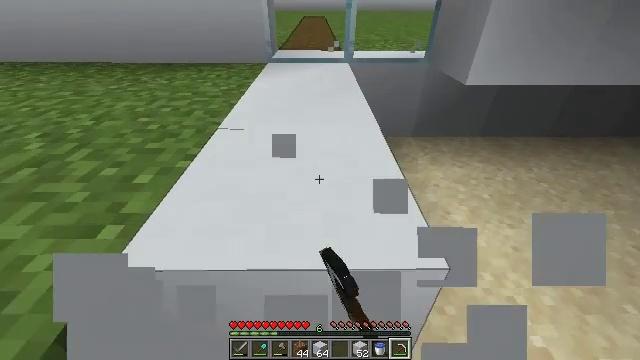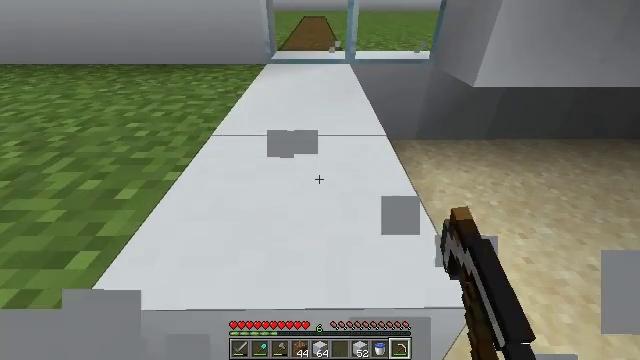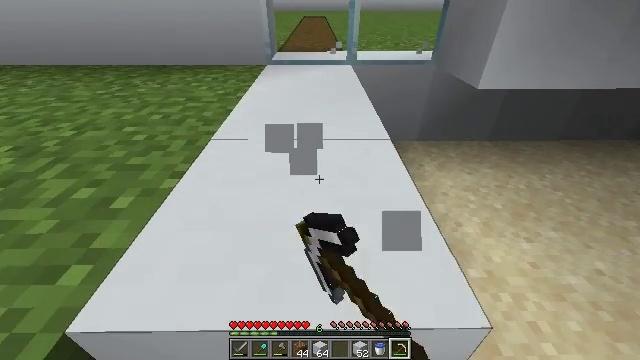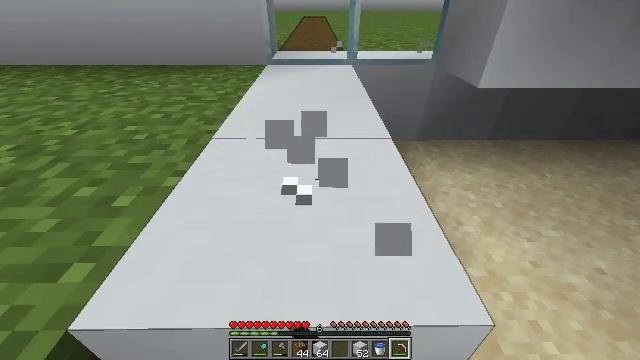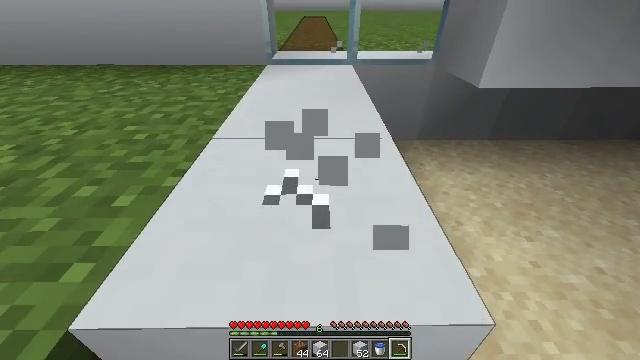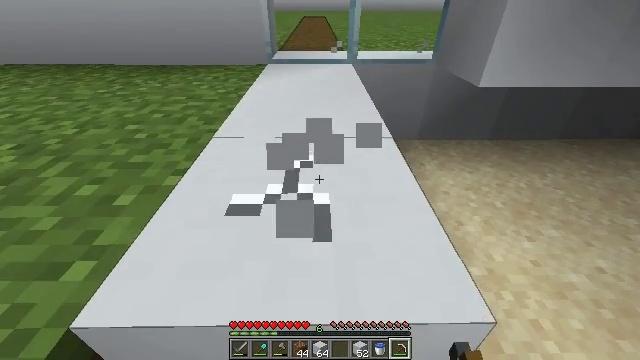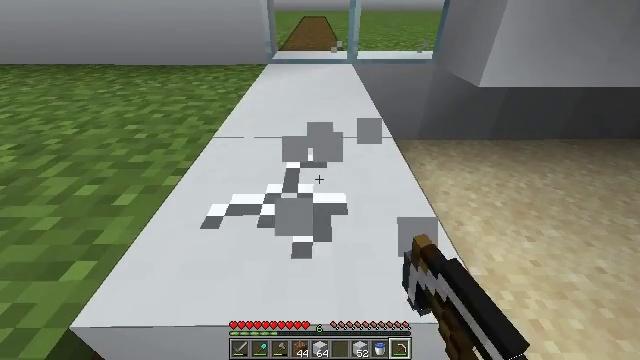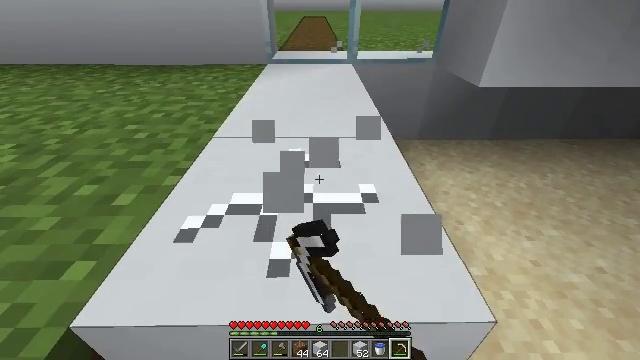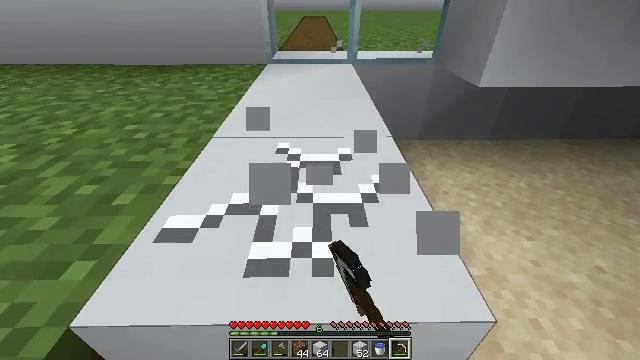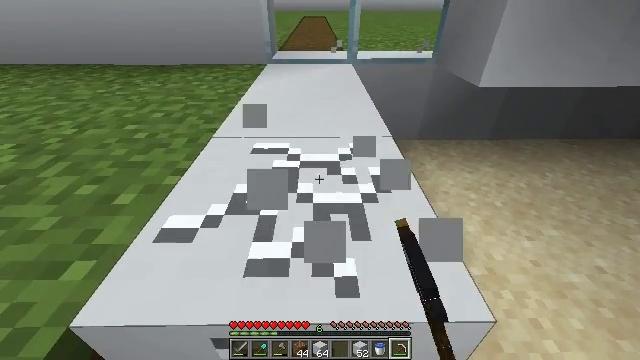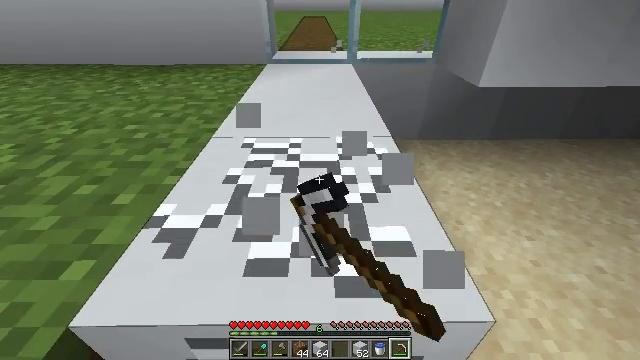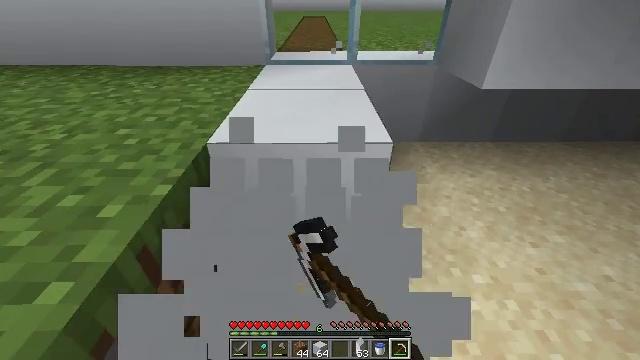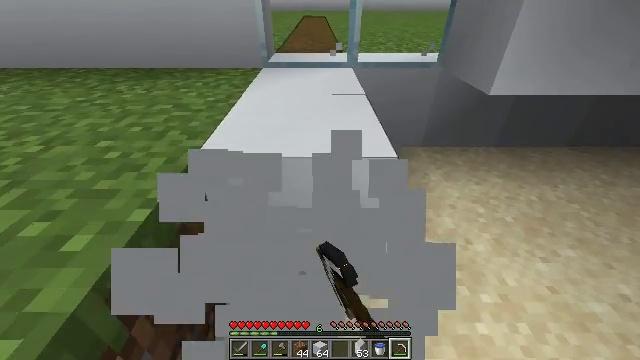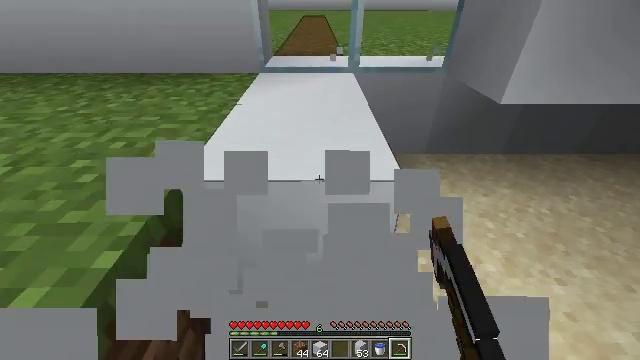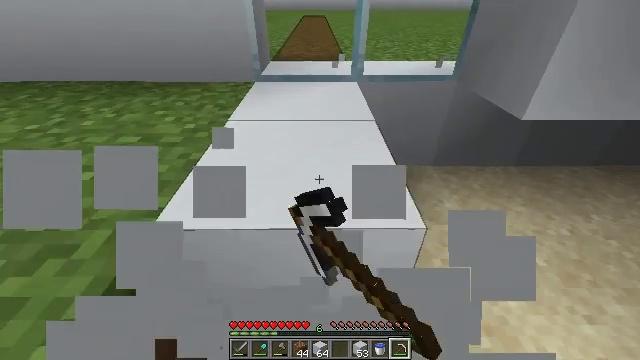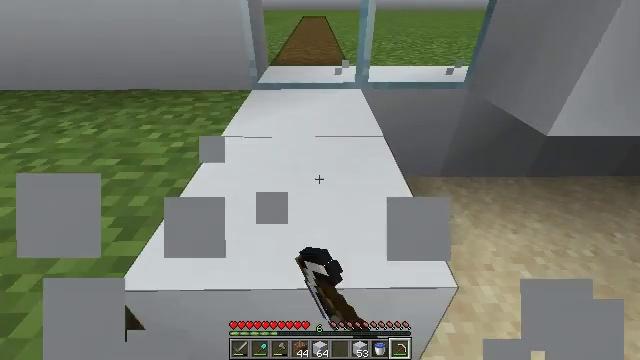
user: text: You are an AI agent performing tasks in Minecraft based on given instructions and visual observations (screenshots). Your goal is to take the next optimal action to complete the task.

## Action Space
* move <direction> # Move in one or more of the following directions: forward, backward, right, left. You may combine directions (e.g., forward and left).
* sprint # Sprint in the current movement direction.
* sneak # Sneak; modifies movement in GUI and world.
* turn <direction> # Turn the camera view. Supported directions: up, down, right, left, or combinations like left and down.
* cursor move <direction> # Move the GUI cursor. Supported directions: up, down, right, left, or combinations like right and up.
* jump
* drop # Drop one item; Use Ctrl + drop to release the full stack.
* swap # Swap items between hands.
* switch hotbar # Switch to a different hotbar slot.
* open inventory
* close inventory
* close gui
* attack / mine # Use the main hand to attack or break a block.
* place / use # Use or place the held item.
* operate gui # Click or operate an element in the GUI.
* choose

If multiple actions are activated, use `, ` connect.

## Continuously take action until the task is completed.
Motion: motion action
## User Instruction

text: Break the white concrete to gather it.
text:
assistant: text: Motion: move forward, attack / mine
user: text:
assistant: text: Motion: move forward, attack / mine
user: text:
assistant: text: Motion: move forward, attack / mine
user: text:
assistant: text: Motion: move forward, attack / mine
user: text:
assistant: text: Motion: move forward, attack / mine
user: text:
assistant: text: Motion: move forward, attack / mine
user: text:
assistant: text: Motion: move forward, attack / mine
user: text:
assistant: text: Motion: move forward, attack / mine
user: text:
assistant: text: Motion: move forward, attack / mine
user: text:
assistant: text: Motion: move forward, attack / mine
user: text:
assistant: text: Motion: move forward, attack / mine
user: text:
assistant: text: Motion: move forward, attack / mine
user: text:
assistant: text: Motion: move forward, attack / mine
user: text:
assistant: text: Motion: move forward, attack / mine
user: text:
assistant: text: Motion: move forward, attack / mine
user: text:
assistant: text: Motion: move forward, attack / mine
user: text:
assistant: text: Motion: move forward, attack / mine
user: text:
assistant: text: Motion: move forward, attack / mine
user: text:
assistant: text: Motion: move forward, attack / mine
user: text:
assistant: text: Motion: move forward, attack / mine
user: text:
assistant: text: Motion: move forward, attack / mine
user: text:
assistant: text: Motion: move forward, attack / mine
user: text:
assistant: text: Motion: move forward, attack / mine
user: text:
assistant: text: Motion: move forward, attack / mine
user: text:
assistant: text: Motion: move forward, attack / mine
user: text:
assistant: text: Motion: move forward, attack / mine
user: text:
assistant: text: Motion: move forward, attack / mine
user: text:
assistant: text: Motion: move forward, turn down, attack / mine
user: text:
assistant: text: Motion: move forward, turn down, attack / mine
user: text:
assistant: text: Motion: move forward, attack / mine